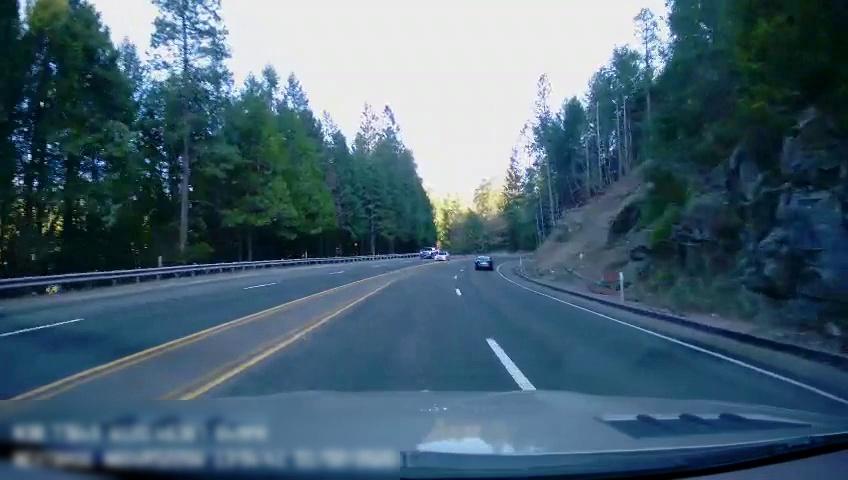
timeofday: Day
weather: Sunny
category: Drivable Space
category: Vehicles | SUV
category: Vehicles | Car
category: Vehicles | Car
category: Lanes | Opposite Lane
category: Lanes | Alternate Lane
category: Lanes | Current Lane
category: Lanes | Opposite Lane
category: Lanes | Current Lane
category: Lanes | Alternate Lane
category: Lanes | Opposite Lane